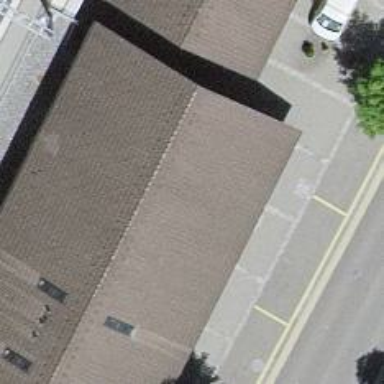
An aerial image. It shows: Post office.